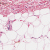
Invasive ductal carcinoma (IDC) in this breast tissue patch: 0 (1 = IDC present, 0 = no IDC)